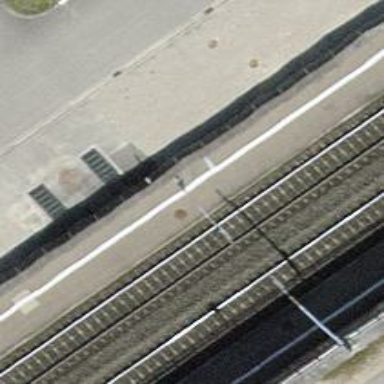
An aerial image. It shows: Stop position for public transport on the railway.